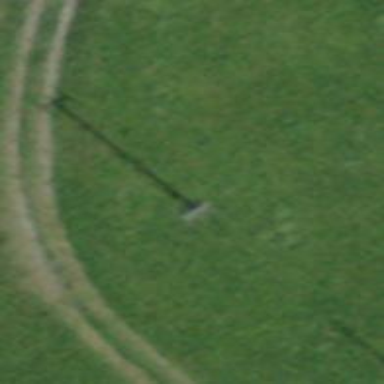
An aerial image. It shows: Minor power line.